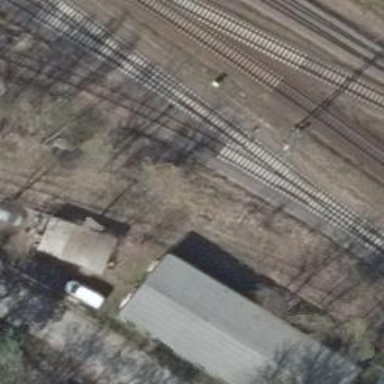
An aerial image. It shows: Railway switch.